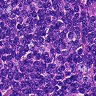
Metastatic tissue present: no